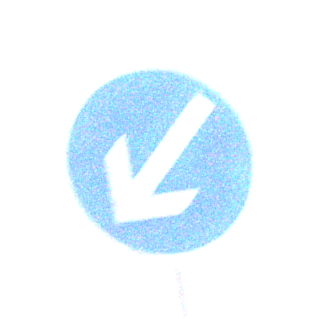
Verkehrszeichen: VorgeschriebeneVorbeifahrtLinks
Umgebung: Outdoor, Nature
Tageszeit: Midday
Wetter: Clear
Licht: Natural
Jahreszeit: NotSpecified
Kontrast: HighContrast